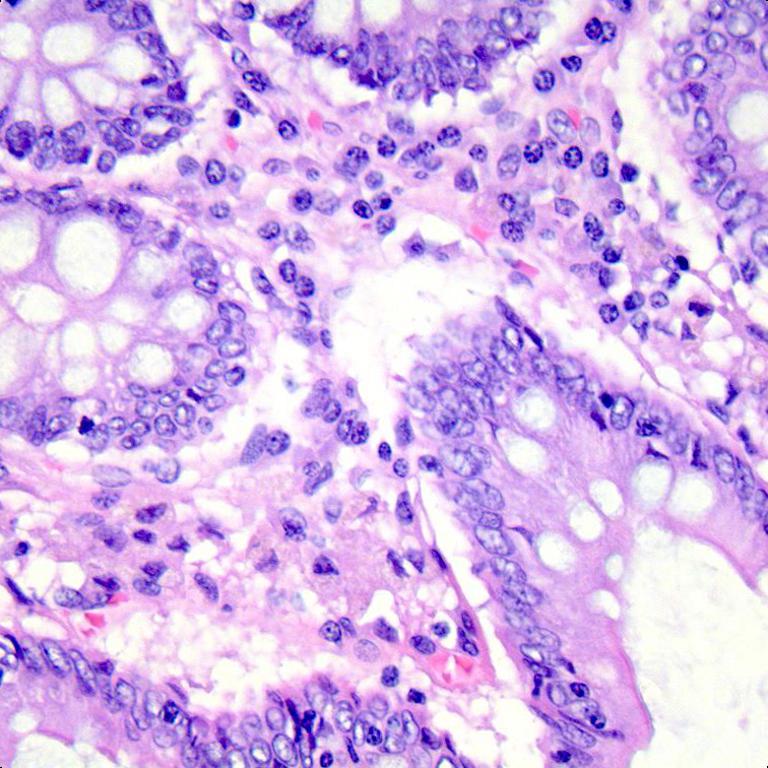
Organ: colon
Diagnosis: benign